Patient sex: M
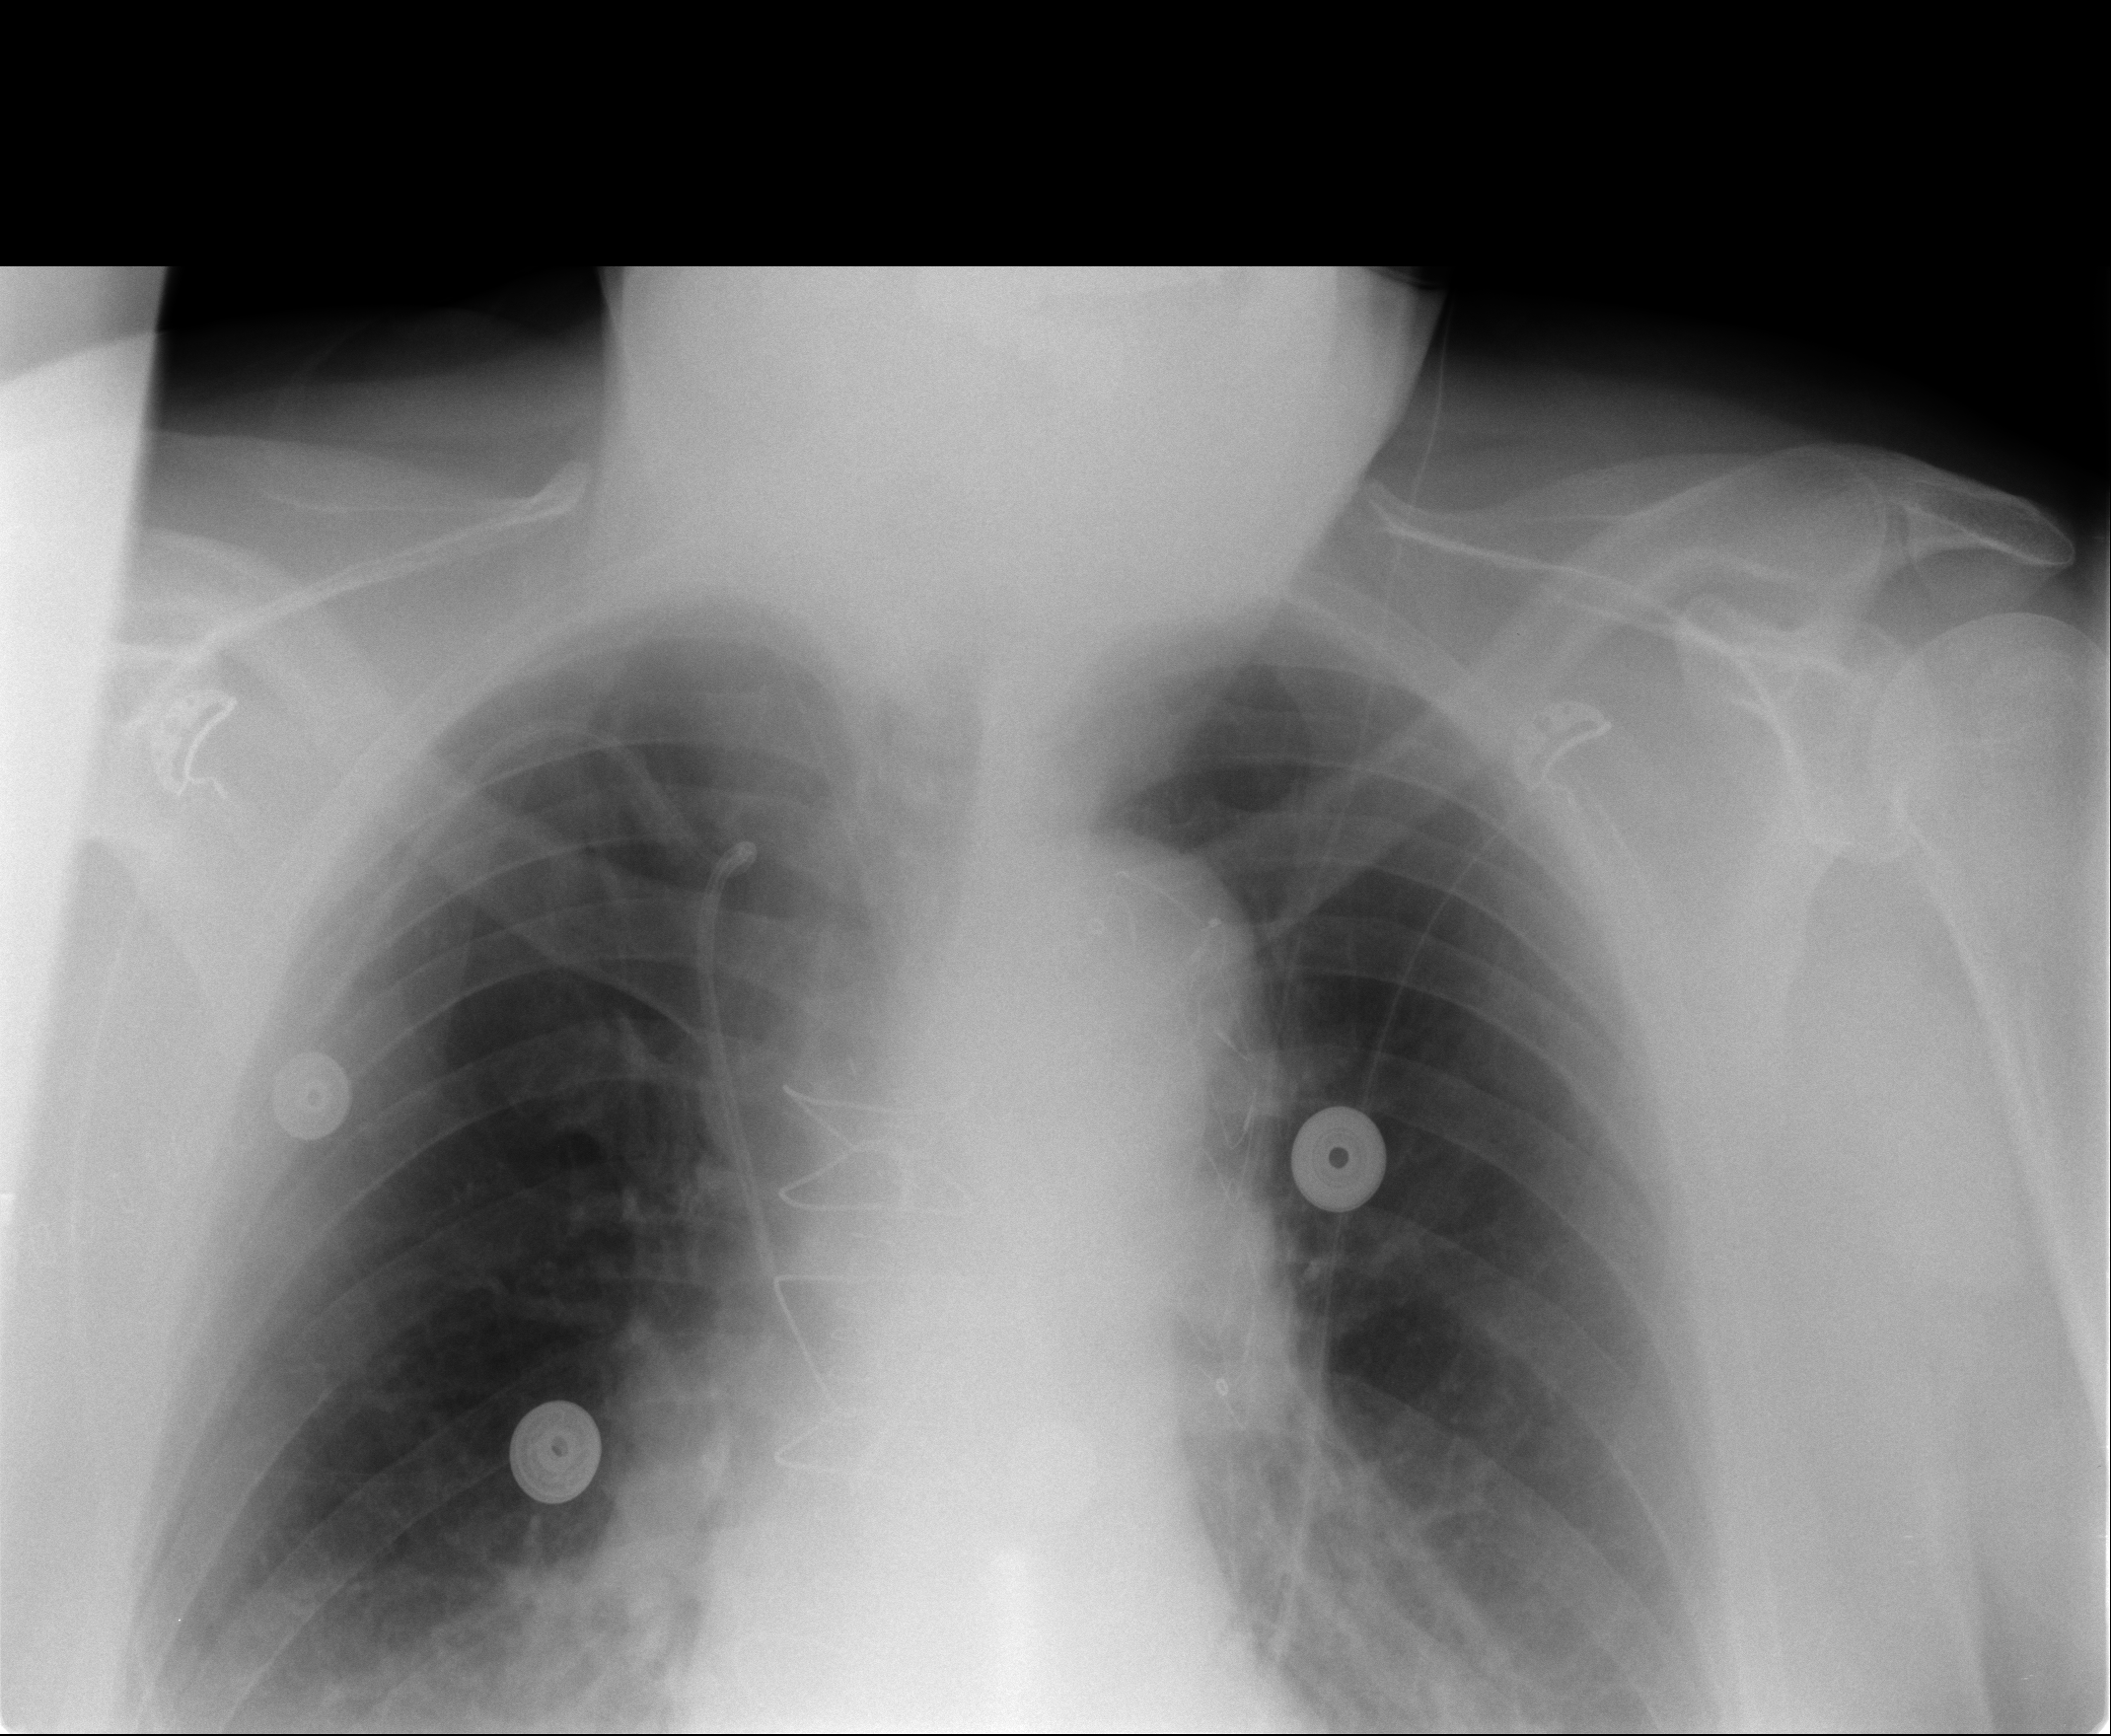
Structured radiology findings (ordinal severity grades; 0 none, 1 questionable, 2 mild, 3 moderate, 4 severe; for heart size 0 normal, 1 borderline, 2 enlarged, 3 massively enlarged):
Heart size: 0
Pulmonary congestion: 0
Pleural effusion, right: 1
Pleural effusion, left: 1
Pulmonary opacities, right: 0
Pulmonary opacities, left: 0
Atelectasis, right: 2
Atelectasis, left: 2